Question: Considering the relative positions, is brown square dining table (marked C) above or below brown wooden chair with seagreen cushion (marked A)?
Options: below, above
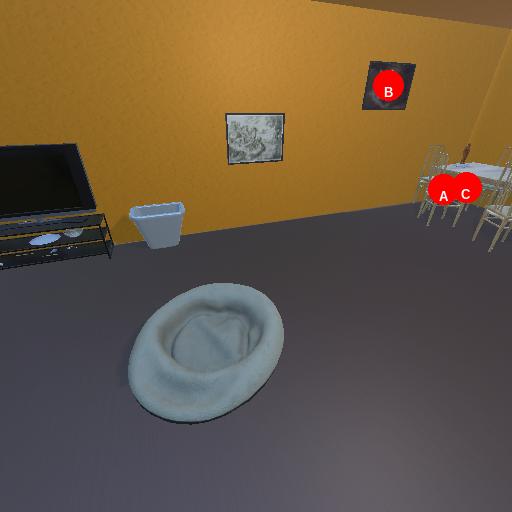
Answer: below